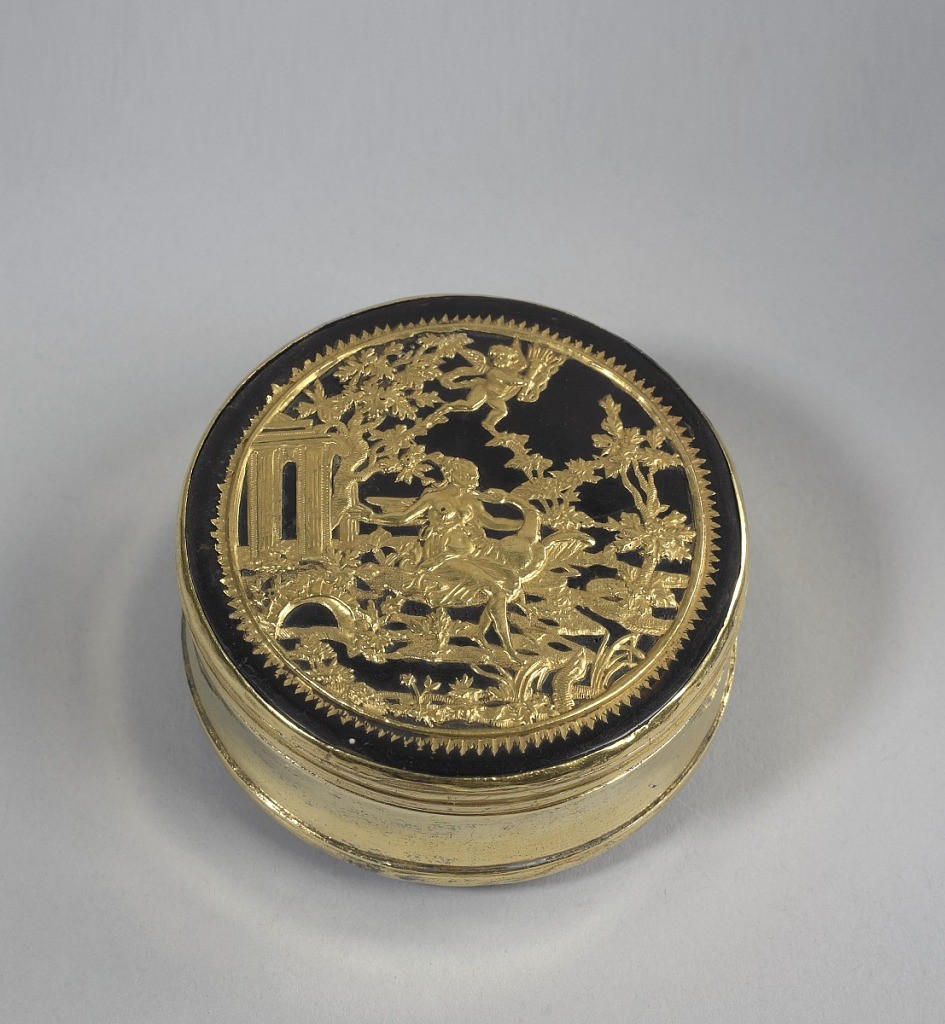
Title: Box
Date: early–mid-18th century
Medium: Gold horn box-technique
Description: Round gold box, the lid of horn with pierced decoration of Leda and the Swan; pointed border. Base of horn, dragon fly mark, heavy hinge.